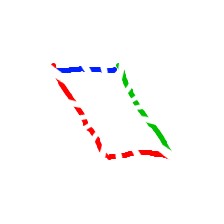
Shape: parallelogram